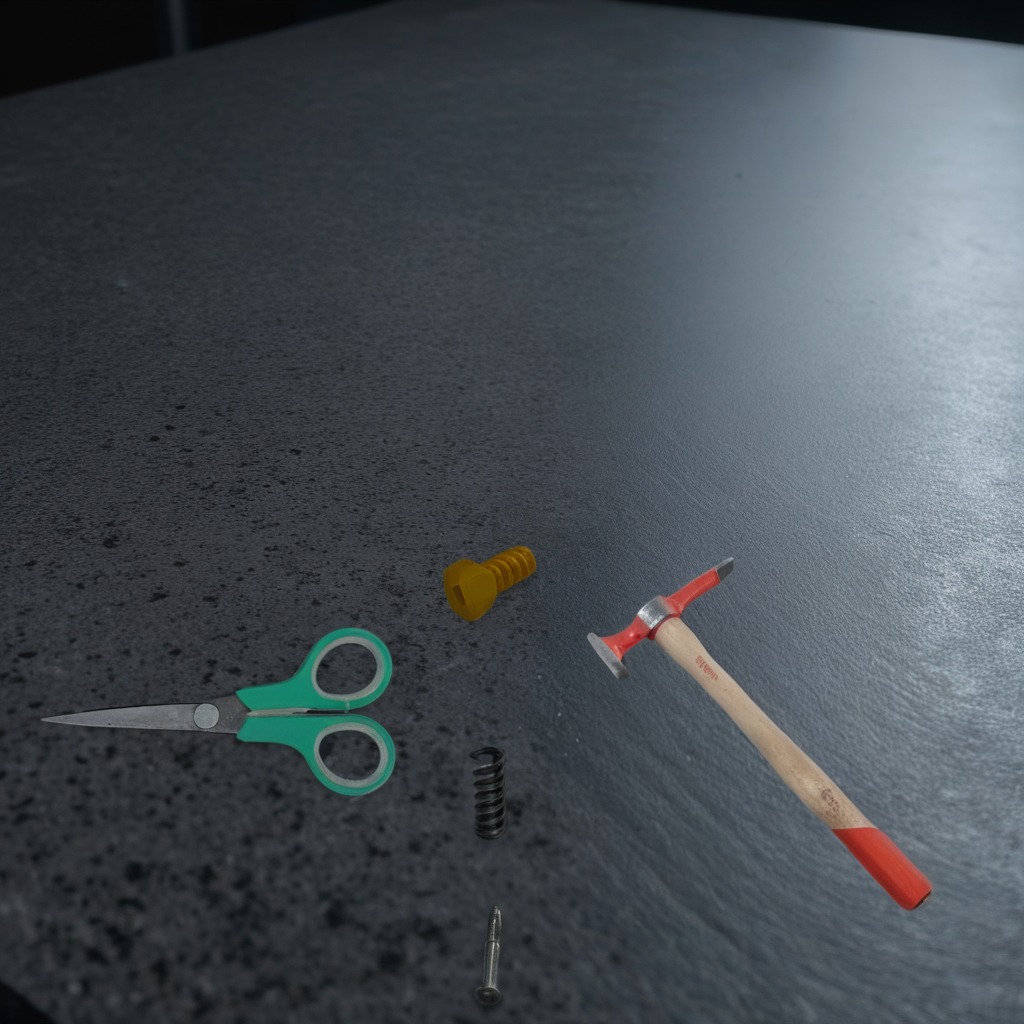
A metal machine screw, an iron nail, a hammer, a coiled metal spring, and a pair of scissors are lying on a clean granite table inside a workshop at night dim ambient light soft shadows worn but